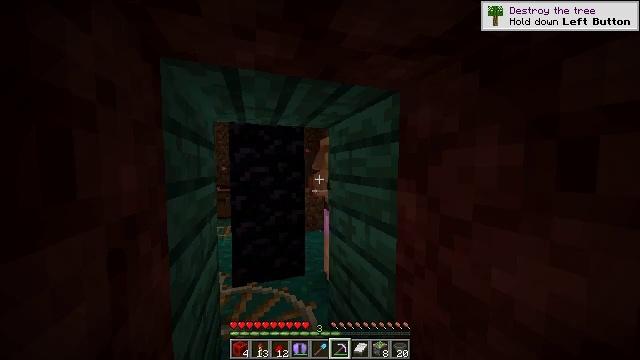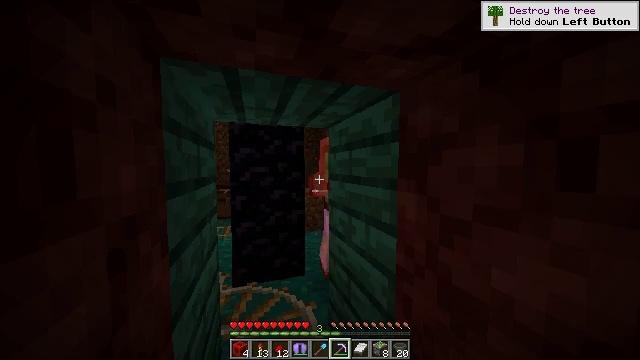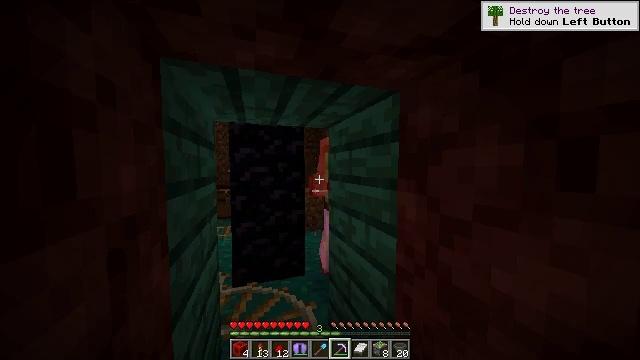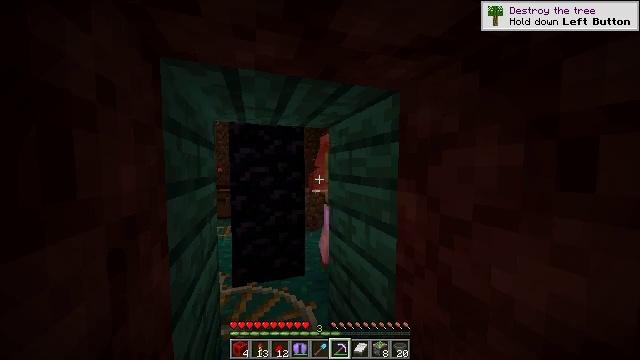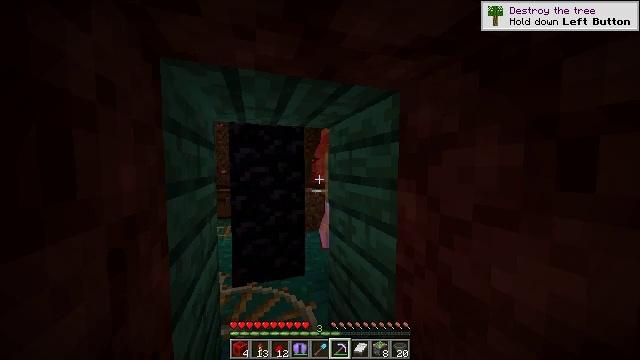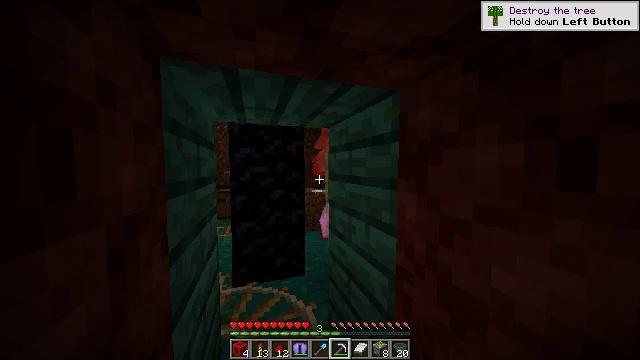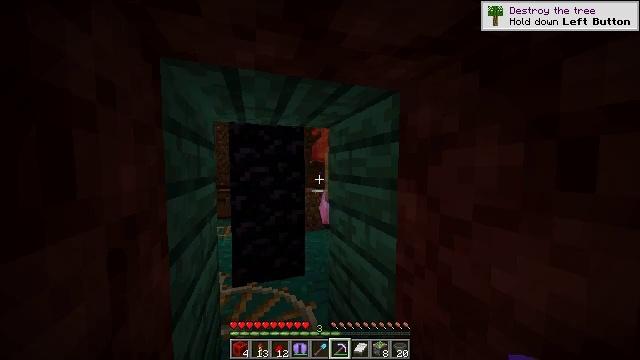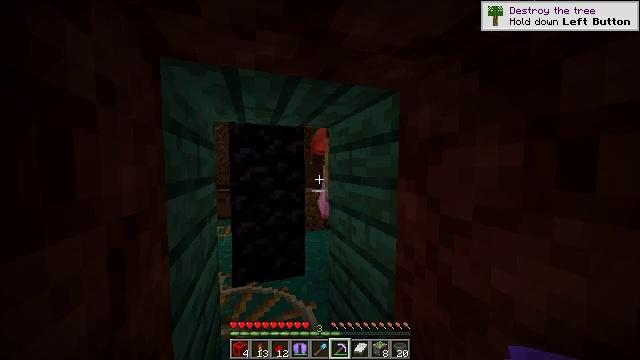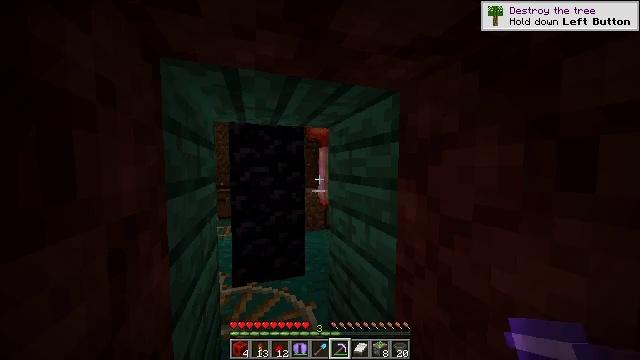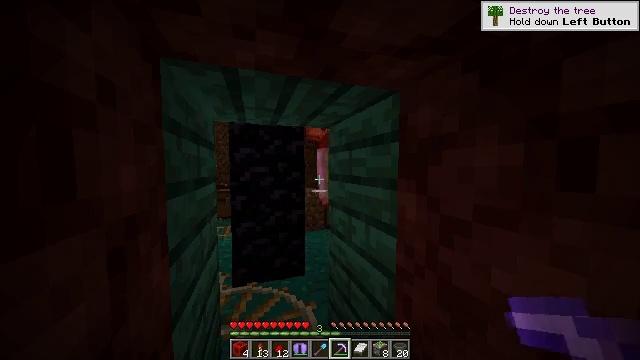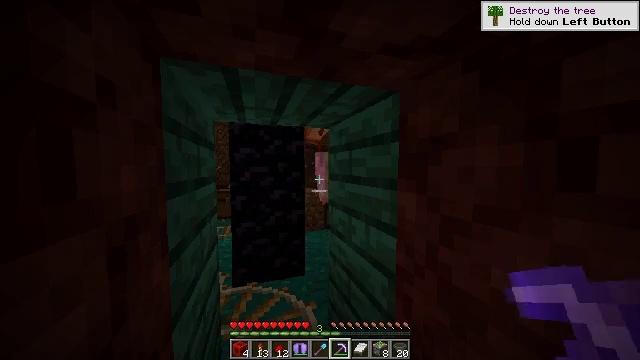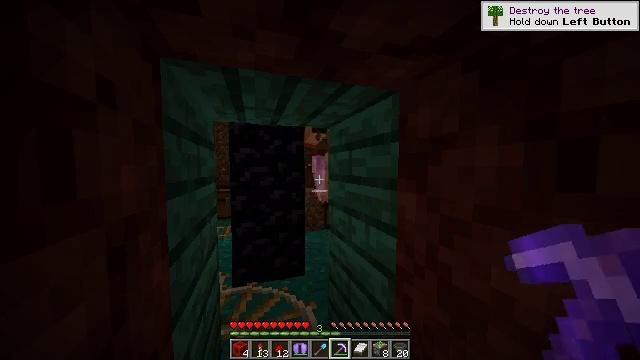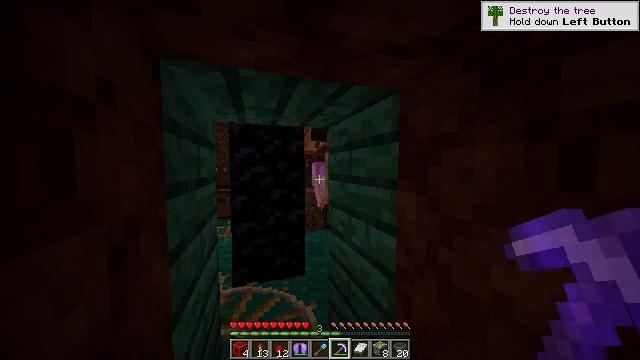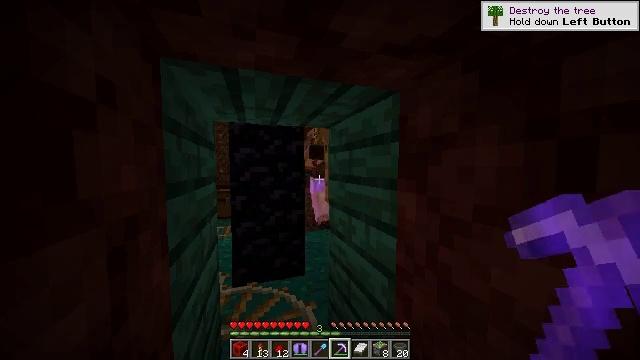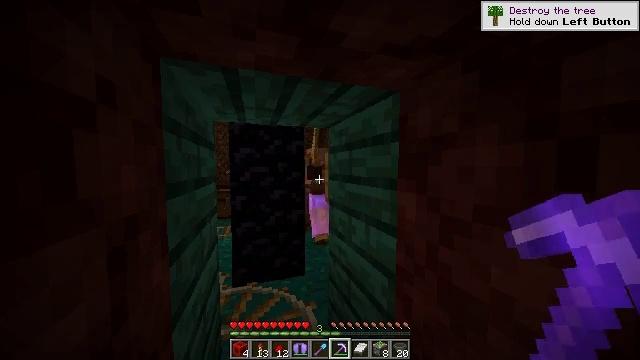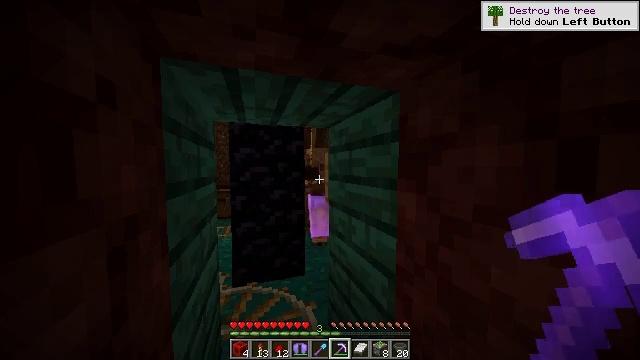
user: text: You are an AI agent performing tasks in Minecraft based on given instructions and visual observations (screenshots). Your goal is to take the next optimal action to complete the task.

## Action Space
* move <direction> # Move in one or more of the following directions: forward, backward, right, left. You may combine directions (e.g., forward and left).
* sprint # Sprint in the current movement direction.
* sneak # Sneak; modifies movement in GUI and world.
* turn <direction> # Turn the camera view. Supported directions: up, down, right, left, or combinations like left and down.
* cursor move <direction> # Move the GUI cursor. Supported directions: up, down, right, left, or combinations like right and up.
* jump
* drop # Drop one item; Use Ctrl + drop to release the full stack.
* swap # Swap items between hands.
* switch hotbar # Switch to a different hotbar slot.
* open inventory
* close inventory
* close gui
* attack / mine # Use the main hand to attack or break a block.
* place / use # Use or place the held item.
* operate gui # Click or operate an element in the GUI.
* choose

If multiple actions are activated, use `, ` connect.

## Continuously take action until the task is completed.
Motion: motion action
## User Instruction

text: Kill mobs.
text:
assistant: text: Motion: no_op
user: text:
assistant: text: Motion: no_op
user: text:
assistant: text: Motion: no_op
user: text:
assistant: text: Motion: no_op
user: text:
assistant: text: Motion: no_op
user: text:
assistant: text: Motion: no_op
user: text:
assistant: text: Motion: no_op
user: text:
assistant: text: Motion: no_op
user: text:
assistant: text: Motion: no_op
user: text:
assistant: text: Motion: no_op
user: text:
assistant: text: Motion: no_op
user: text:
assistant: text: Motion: no_op
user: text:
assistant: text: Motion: no_op
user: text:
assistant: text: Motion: no_op
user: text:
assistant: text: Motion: no_op
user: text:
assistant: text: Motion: no_op
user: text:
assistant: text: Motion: no_op
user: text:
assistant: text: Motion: no_op
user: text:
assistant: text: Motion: no_op
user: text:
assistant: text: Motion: no_op
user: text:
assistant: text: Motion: no_op
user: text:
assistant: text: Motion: no_op
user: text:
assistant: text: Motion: no_op
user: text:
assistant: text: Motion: no_op
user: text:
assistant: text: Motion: no_op
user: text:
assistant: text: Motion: no_op
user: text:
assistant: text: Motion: no_op
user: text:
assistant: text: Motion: attack / mine
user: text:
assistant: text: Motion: attack / mine
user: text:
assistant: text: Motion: no_op